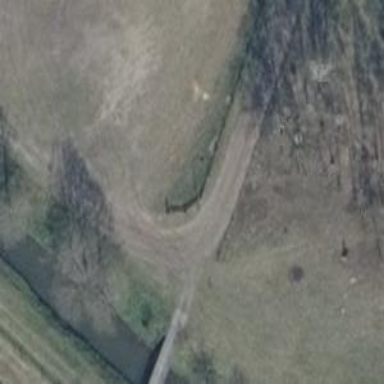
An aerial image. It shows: Track road on bridge.